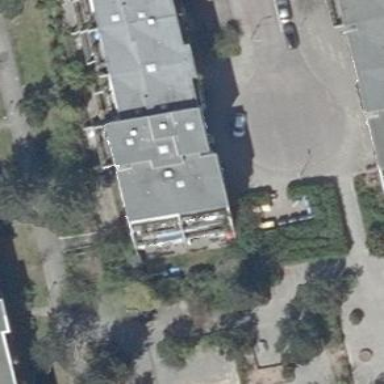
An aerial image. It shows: Flat-roofed apartment building.